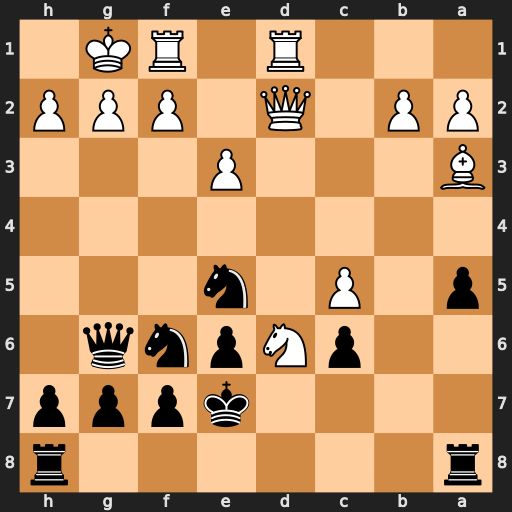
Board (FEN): r6r/4kppp/2pNpnq1/p1P1n3/8/B3P3/PP1Q1PPP/3R1RK1
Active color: b
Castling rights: -
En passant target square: -
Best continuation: Nf3+ Kh1 Nxd2